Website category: sports
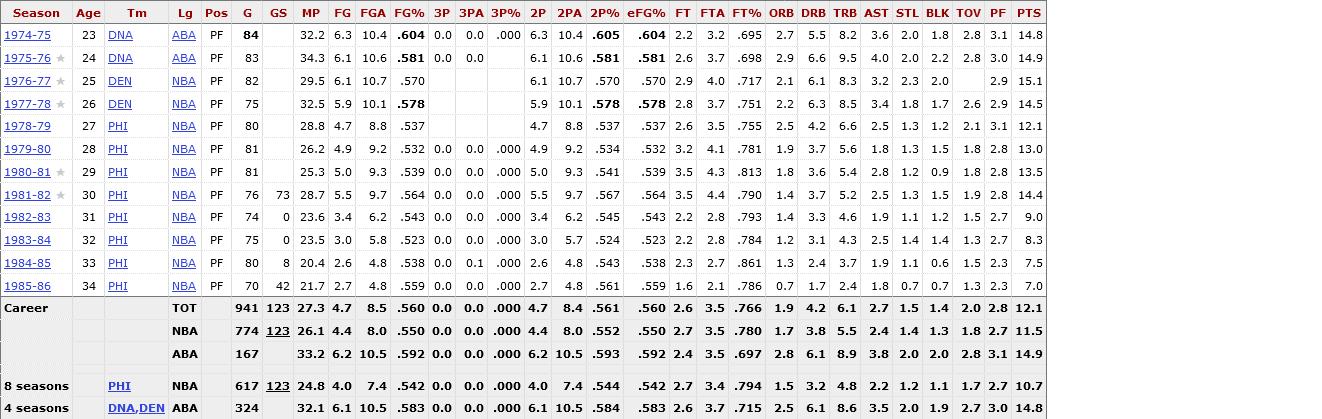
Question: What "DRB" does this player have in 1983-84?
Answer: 3.1

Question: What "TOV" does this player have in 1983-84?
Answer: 1.3

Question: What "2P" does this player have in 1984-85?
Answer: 2.6

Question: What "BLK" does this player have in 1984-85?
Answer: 0.6

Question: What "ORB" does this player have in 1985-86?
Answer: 0.7

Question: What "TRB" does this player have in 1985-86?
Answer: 2.4

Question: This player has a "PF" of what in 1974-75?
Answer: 3.1

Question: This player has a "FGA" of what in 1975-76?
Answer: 10.6

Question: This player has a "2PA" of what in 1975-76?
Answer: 10.6

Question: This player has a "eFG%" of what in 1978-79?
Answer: .537

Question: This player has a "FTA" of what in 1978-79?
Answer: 3.5

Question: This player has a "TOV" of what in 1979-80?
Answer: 1.8

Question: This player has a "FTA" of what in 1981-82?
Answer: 4.4

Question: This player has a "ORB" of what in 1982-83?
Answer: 1.4

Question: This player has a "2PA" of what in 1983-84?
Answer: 5.7

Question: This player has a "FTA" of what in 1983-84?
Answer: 2.8

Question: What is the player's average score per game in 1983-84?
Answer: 8.3

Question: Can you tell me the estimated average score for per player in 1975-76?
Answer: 14.9

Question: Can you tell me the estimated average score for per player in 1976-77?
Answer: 15.1

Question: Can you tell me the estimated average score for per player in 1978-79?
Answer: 12.1

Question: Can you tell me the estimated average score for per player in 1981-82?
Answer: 14.4

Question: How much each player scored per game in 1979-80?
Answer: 13.0

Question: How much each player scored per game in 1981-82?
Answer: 14.4

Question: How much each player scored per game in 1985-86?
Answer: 7.0

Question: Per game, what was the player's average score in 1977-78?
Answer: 14.5